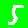
Digit: 5